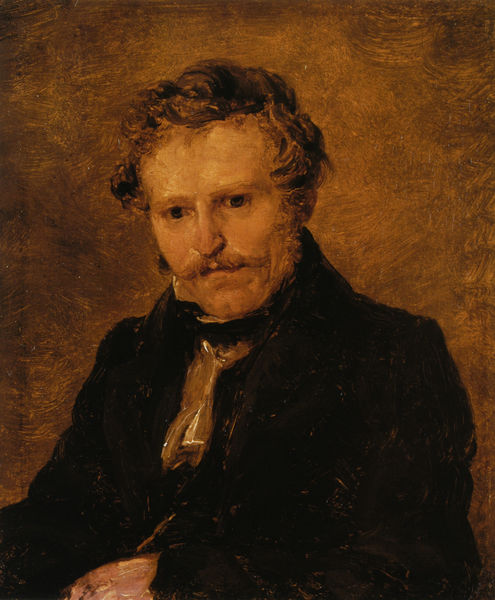
Titel: Bildnis des Malers Liberat Hundertpfund
Künstler: Johann Georg von Dillis
Institution: (Privatbesitz)
Schlagwörter: dunkel, gemälde, hand, kopf, mann, weiß, ocker, sitzen, braun, frisur, grau, haar, hell, hintergrund, mund, nase, ohr, orange, profil, schwarz, stirn, blick, rot, schal, tuch, schleife, anzug, bart, blond, hemd, jacke, jung, schnurrbart, wand, arm, arme, augen, band, böse, gesicht, kragen, mensch, rembrandt, samt, trauer, bildnis, herr, holland, hände, portrait, porträt, öl, pastos, land, haare, halbfigur, mantel, augenbrauen, brünett, kinn, locke, locken, ohren, poträt, schultern, wangen, wellen, papier, ausdruck, frack, schnäuzer, duktus, schnurbart, krawatte, kraft, brauen, büste, halstuch, pupillen, starr, nachdenklich, wange, augenbraue, nachdenken, fliege, jackett, sakko, schnauzer, jacket, bauer, denken, druckgrafik, komponist, bürger, kopfneigung, backenbart, denker, fürst, pinselstrich, stift, kotletten, tracht, halbprofil, mittelalter, herzog, tonig, kinngrübchen, nimbusartig, gewellt, nett, historisch, dunkelhaarig, spachtel, pinselspuren, handrücken, grübeln, sacko, nach unten, depressiv, vorn, halsschleife, moustache, träumer, hohlwangen, jahrhundertbild, nach innen greichtet, profesor, qangen, trahct, versungen, schanuzbart, schieler